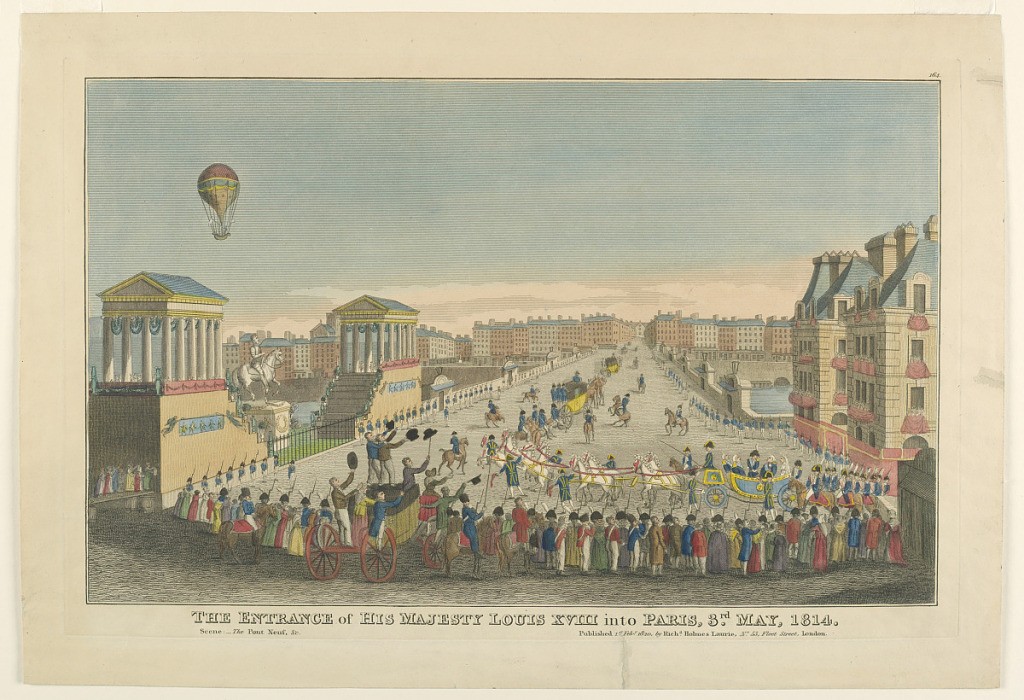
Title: The Entrance of His Majesty Louis XVIII into Paris, 3rd May, 1814
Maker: Richard Holmes Laurie, English, 1777 - 1858
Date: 1820
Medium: Engraving, brush and watercolor on paper
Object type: Print
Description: Spectators witness the king's arrival on the Pont Royal, which has been decorated with sham-architecture. A balloon is seen overhead. Below, title, publisher's name and the date. Plate 164 of a series.